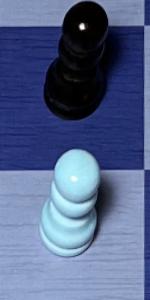
Label: Pawn_White